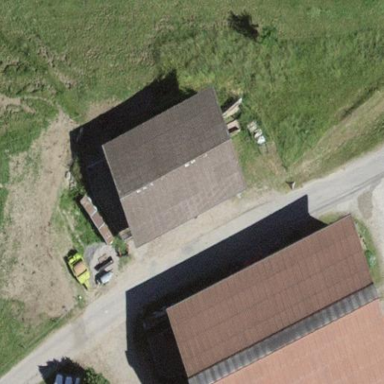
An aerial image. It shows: Barn.